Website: lowes
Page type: store-pickup
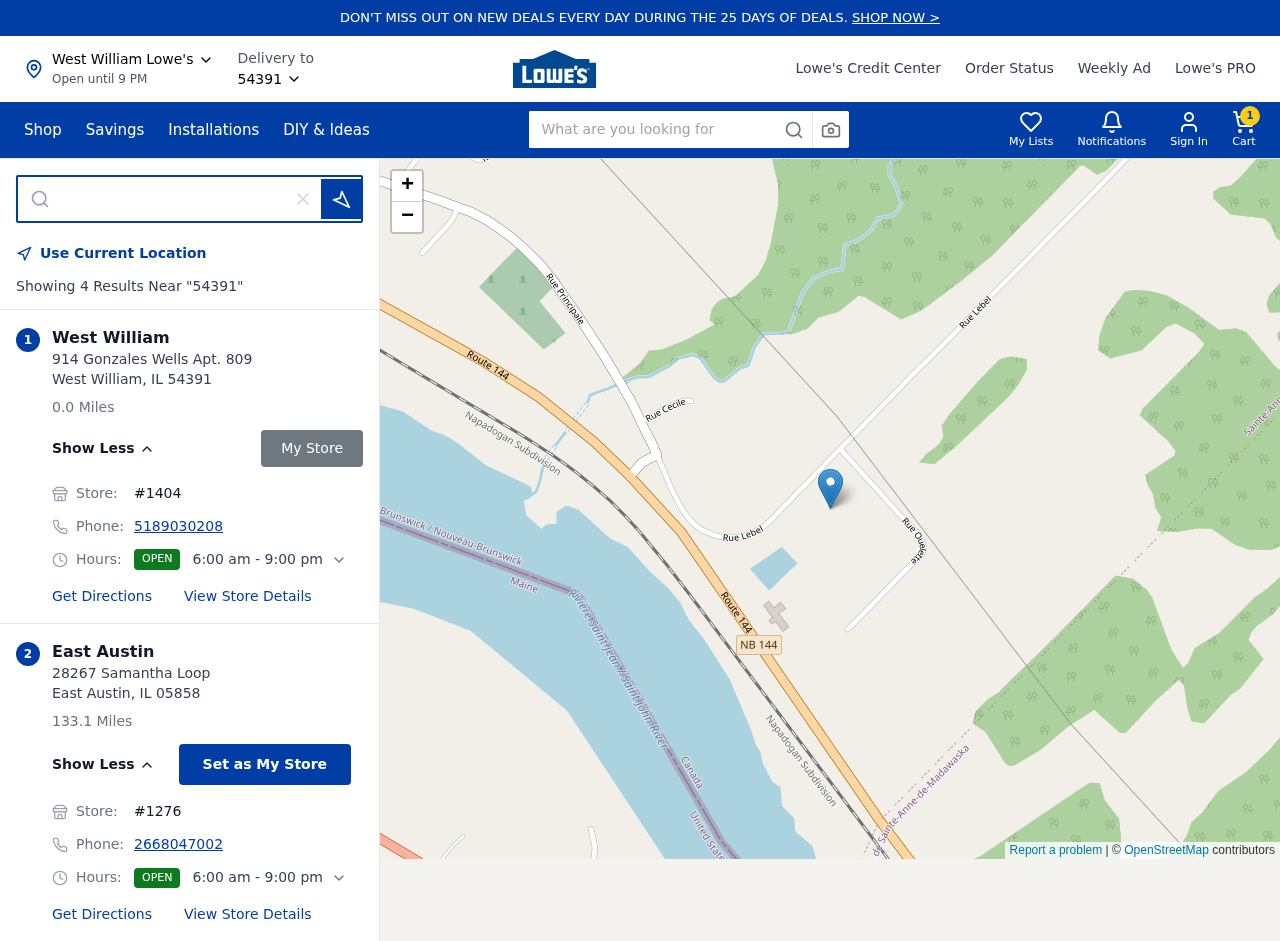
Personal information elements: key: PII_CITY
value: West William
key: PII_CITY2
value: East Austin
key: PII_LOCATION1_STREET
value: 914 Gonzales Wells Apt. 809
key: PII_LOCATION2_POSTCODE
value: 05858
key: PII_LOCATION2_STREET
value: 28267 Samantha Loop
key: PII_PHONE
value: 5189030208
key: PII_PHONE_ALT
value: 2668047002
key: PII_POSTCODE
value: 54391
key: PII_STATE_ABBR
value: IL
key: PII_POSTCODE3
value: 54391
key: PII_POSTCODE_FULL
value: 54391
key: PII_POSTCODE_NUMERIC
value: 54391
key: PII_STATE_ABBR2
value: IL
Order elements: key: ORDER_NUM_ITEMS
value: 1
Search elements: key: HEADER_SEARCH
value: What are you looking for
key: SEARCH_STORE_LOCATION
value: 54391